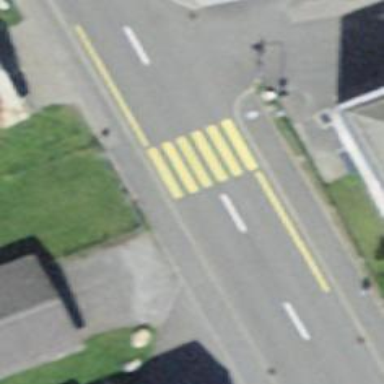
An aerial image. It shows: Marked road crossing.